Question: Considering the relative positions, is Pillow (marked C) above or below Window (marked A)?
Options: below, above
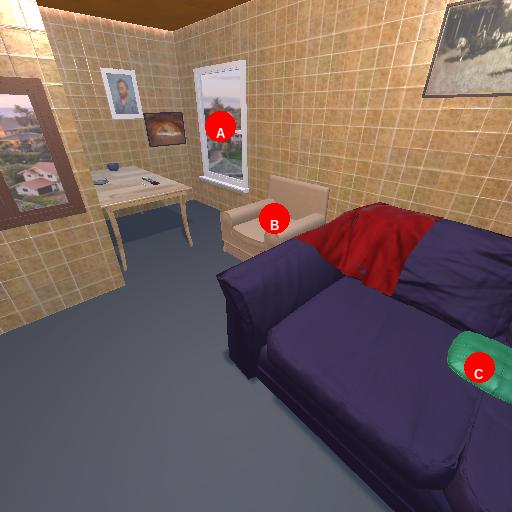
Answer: below